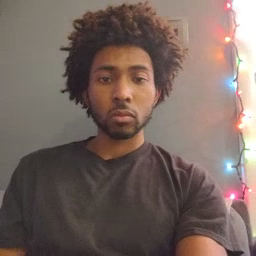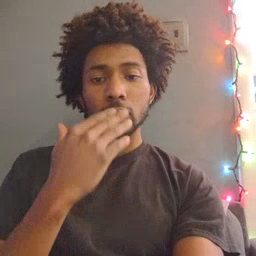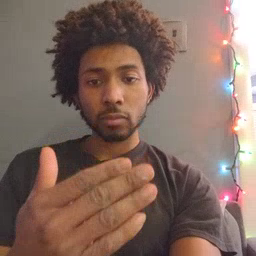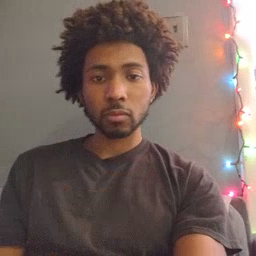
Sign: thankyou